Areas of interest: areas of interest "Daitian Group Tower"
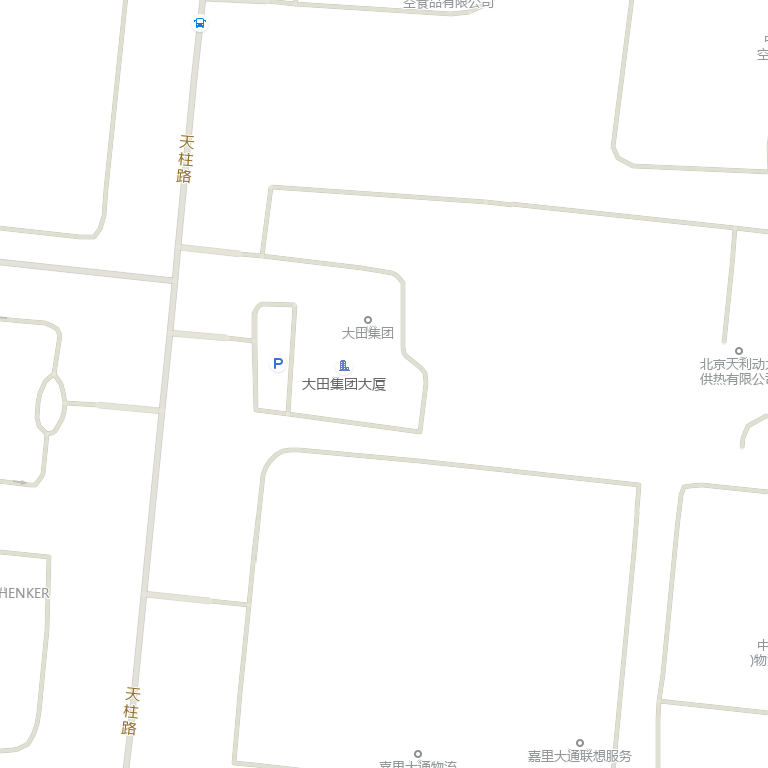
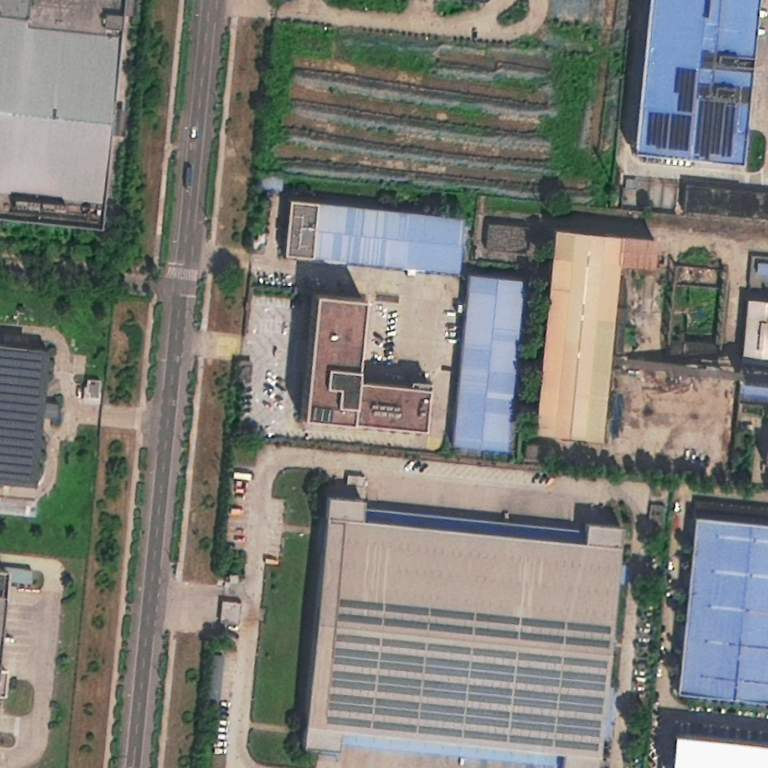